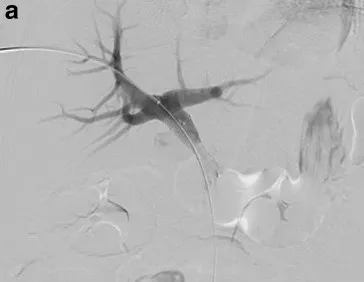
Digital subtraction venograms after portal vein-SMV confluence stent placement across area of narrowing. (a) Early phase venogram already shows much improved portal venous flow with stent in place.
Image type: radiology (mri)